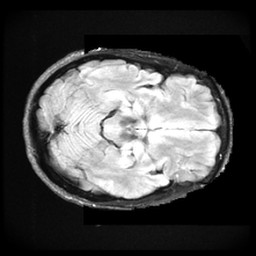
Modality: FLAIR
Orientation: axial
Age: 46
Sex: female
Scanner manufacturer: ge
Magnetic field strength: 3 T
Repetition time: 11 s
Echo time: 0.1497 s